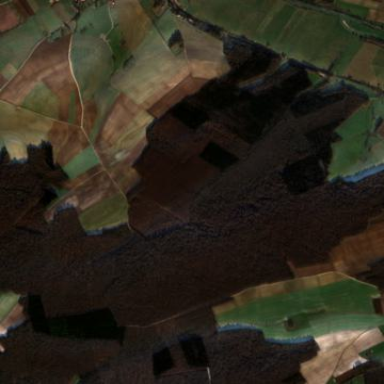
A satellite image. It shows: Forest with broadleaved trees.